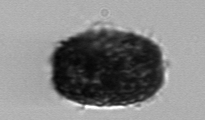
Label: Thalassiosira_TAG_external_detritus